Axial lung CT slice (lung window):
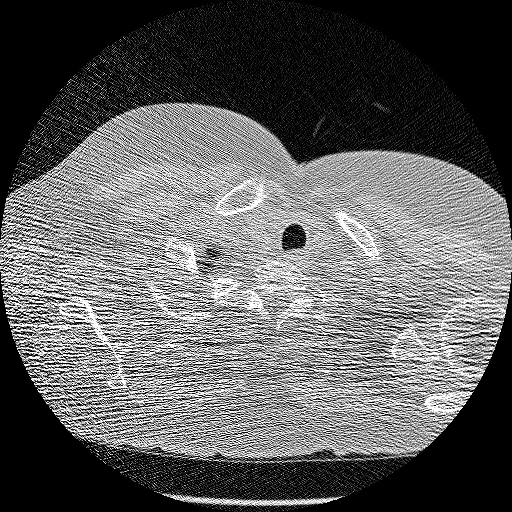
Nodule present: no